Interaction volume radius: 5 \u00c5
Interaction volume height: 10 \u00c5
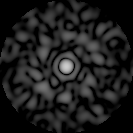
Disorder parameter: 0.8755